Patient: sex M, age 75
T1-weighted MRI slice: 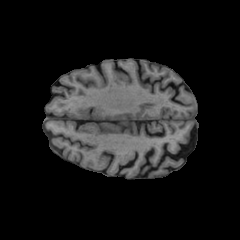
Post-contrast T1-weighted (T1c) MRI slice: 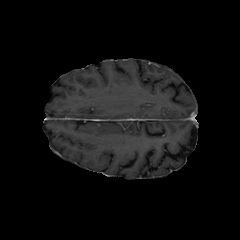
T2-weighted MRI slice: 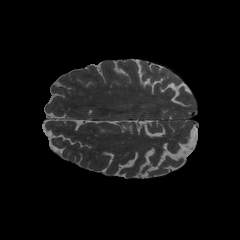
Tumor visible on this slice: no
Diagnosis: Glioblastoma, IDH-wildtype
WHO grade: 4